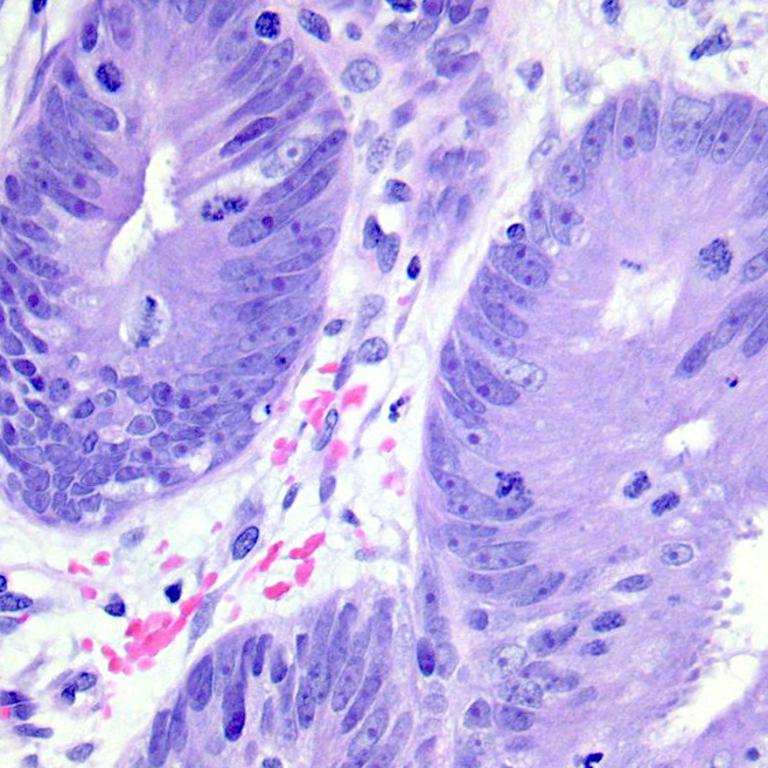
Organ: colon
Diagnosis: adenocarcinomas